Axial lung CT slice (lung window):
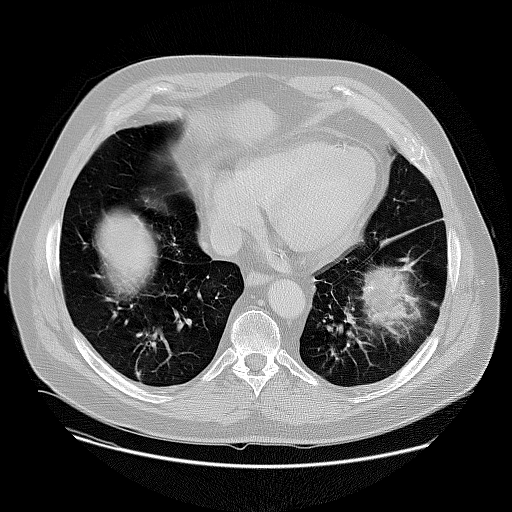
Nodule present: no